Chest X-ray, PA view. Patient: 38 years old, sex F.
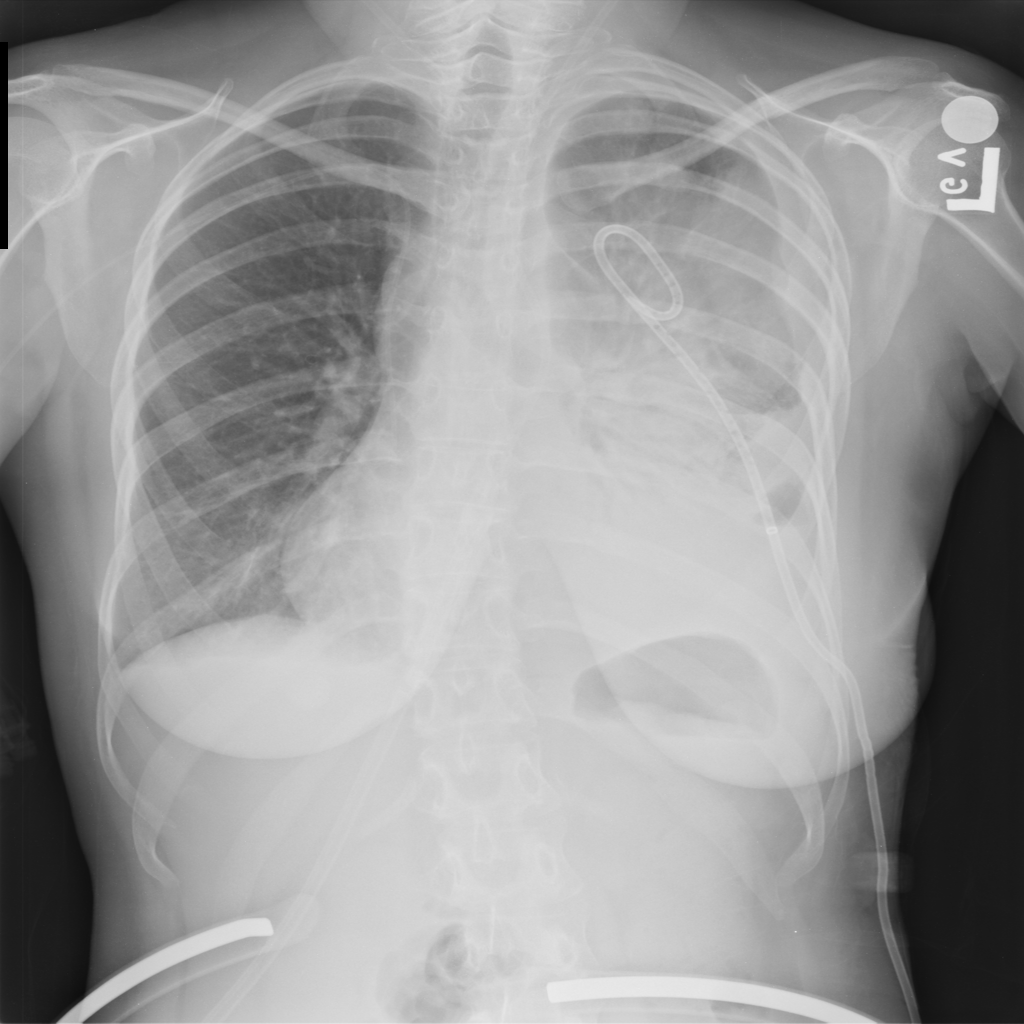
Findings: Consolidation, Effusion, Mass